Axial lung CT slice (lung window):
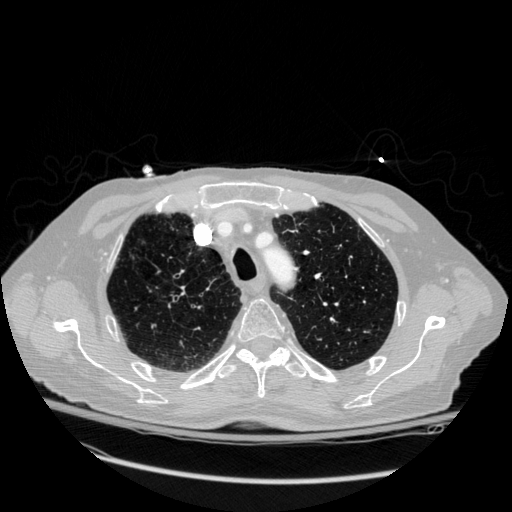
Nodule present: no